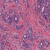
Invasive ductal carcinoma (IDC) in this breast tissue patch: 1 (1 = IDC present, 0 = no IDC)